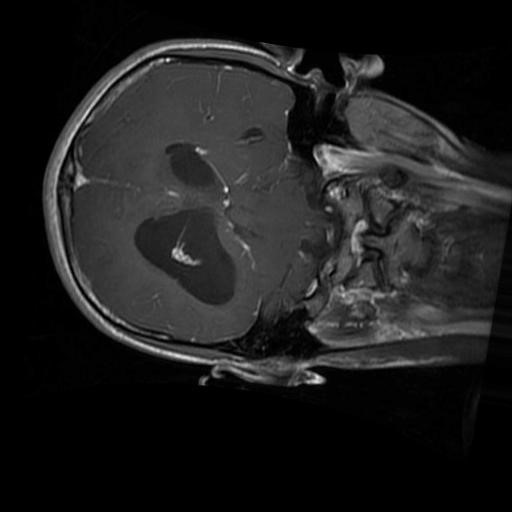
Label: brain_glioma